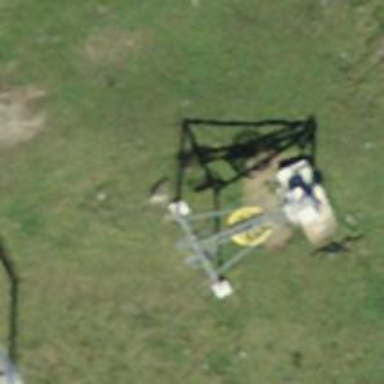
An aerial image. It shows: Pylon used for aerialway.